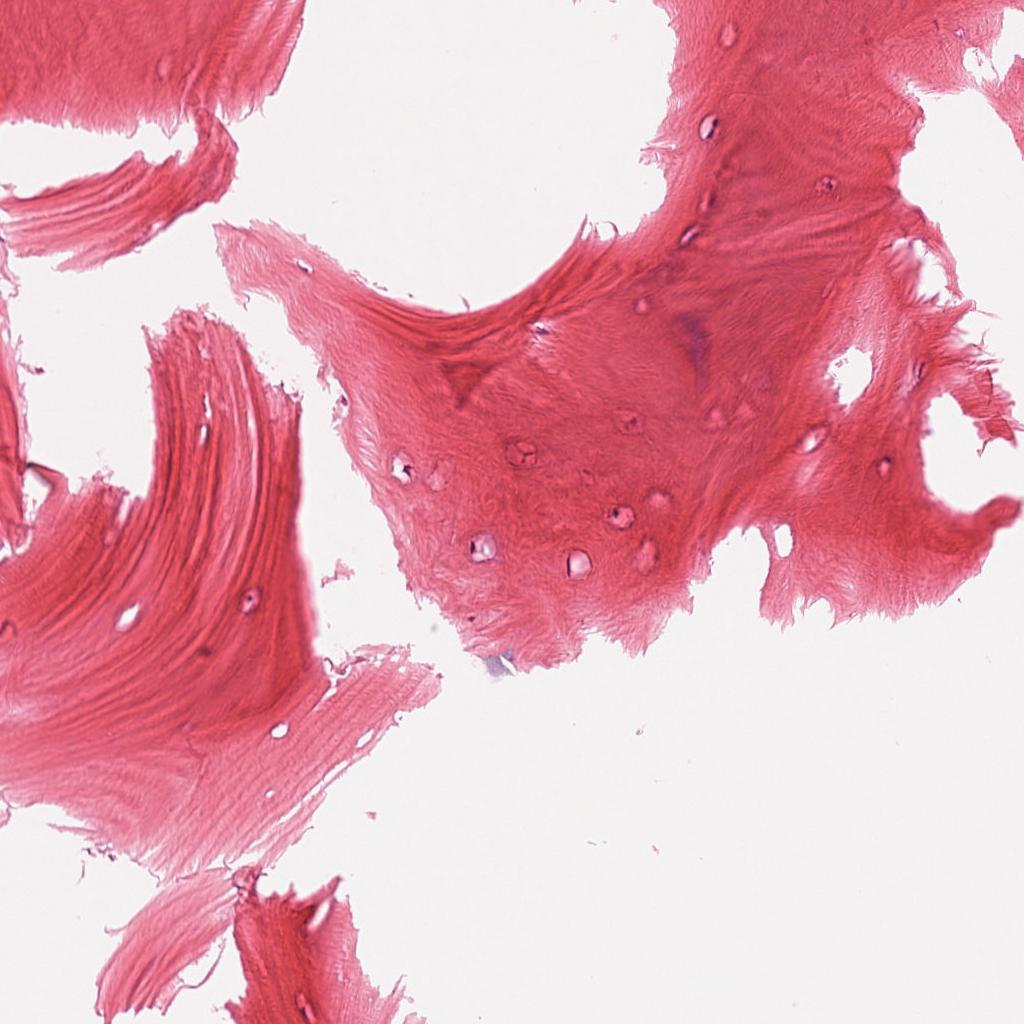
Label: Non-Tumor